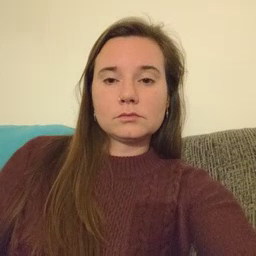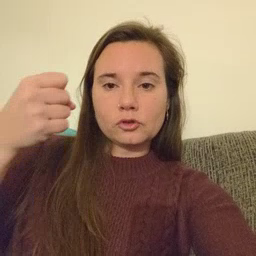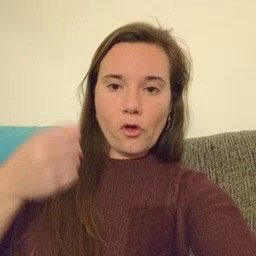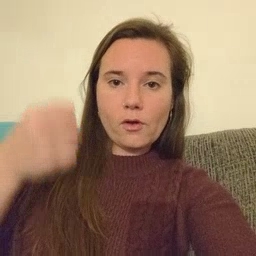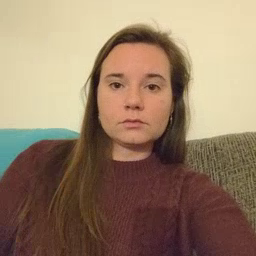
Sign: car